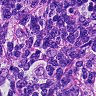
Metastatic tissue present: no